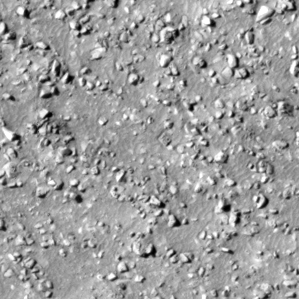
Label: non_frost